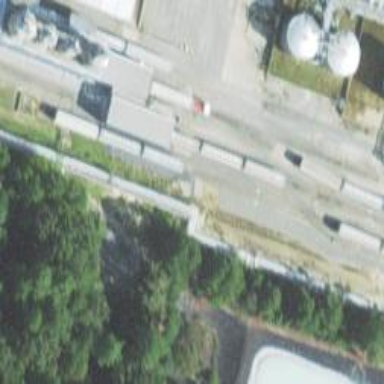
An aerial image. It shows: Rail spur service.